Question: I have a RecyclerView which includes a few grid cells. There is a TextView above CLICK ME button. I'll show something for example, the name at the TextView when button is clicked. The problem for me is the text inside the TextView is not persistent.
Here is my code in MainActivity:
'''
private void initializeData(){
persons = new ArrayList<>();
persons.add(new Person("Name 1", "23 years old", R.drawable.a));
persons.add(new Person("Name 2", "25 years old", R.drawable.b));
persons.add(new Person("Name 3", "35 years old", R.drawable.c));
persons.add(new Person("Name 4", "35 years old", R.drawable.c));
persons.add(new Person("Name 5", "35 years old", R.drawable.c));
persons.add(new Person("Name 6", "35 years old", R.drawable.c));
persons.add(new Person("Name 7", "35 years old", R.drawable.c));
persons.add(new Person("Name 8", "35 years old", R.drawable.c));
persons.add(new Person("Name 9", "35 years old", R.drawable.c));
}
@Override
protected void onCreate(Bundle savedInstanceState) {
super.onCreate(savedInstanceState);
setContentView(R.layout.activity_main);
recyclerView = (RecyclerView)findViewById(R.id.my_recycler_view);
recyclerView.setHasFixedSize(true);
layoutManager = new GridLayoutManager(this, 1, LinearLayoutManager.HORIZONTAL, false);
recyclerView.setLayoutManager(layoutManager);
recyclerView.setItemAnimator(new DefaultItemAnimator());
persons = new ArrayList<>();
initializeData();
RVAdapter adapter = new RVAdapter(persons);
recyclerView.setAdapter(adapter);
adapter.notifyDataSetChanged();
}
'''
Code in my adapter:
'''
public class RVAdapter extends RecyclerView.Adapter<RVAdapter.PersonViewHolder>{
List<Person> persons;
RVAdapter(List<Person> persons){
this.persons = persons;
}
@Override
public PersonViewHolder onCreateViewHolder(ViewGroup viewGroup, int i) {
View v = LayoutInflater.from(viewGroup.getContext()).inflate(R.layout.cards_layout, viewGroup, false);
PersonViewHolder pvh = new PersonViewHolder(v);
return pvh;
}
@Override
public void onBindViewHolder(PersonViewHolder personViewHolder, int i) {
personViewHolder.personName.setText(persons.get(i).name);
personViewHolder.personAge.setText(persons.get(i).age);
personViewHolder.personPhoto.setImageResource(persons.get(i).photoId);
final PersonViewHolder vh = personViewHolder;
personViewHolder.button.setOnClickListener(new View.OnClickListener() {
@Override
public void onClick(View v) {
vh.textView.setText(vh.personName.getText().toString());
}
});
}
@Override
public void onAttachedToRecyclerView(RecyclerView recyclerView) {
super.onAttachedToRecyclerView(recyclerView);
}
@Override
public int getItemCount() {
return persons.size();
}
public static class PersonViewHolder extends RecyclerView.ViewHolder {
CardView cv;
public TextView personName;
public TextView personAge;
ImageView personPhoto;
public TextView textView;
public Button button;
PersonViewHolder(View itemView) {
super(itemView);
cv = (CardView)itemView.findViewById(R.id.cv);
personName = (TextView)itemView.findViewById(R.id.person_name);
personAge = (TextView)itemView.findViewById(R.id.person_age);
personPhoto = (ImageView)itemView.findViewById(R.id.person_photo);
textView = (TextView)itemView.findViewById(R.id.text);
button = (Button)itemView.findViewById(R.id.button);
}
}
}
'''
I think the reason is the ViewHolder is recreated. How to deal with this kind of situation? Thanks.

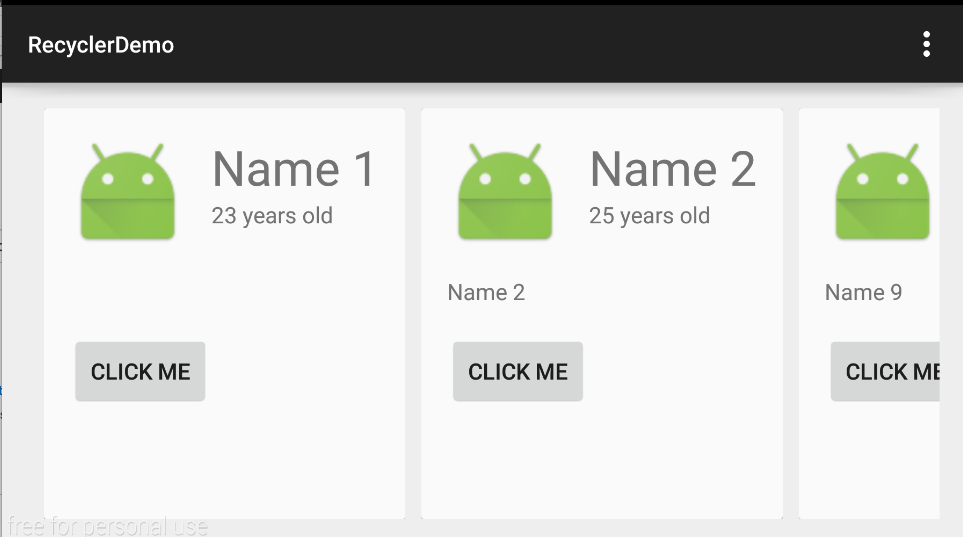
Answer: You can add a boolean 'isShowName' to your model 'Person', then in your 'onBindViewHolder()' method:
'''
...
personViewHolder.button.setOnClickListener(new View.OnClickListener() {
@Override
public void onClick(View v) {
vh.textView.setText(vh.personName.getText().toString());
persons.get(i).setIsShowName(true); // don't forget!
}
});
if (persons.get(i).isShowName()) {
vh.textView.setText(vh.personName.getText().toString());
} else {
vh.textView.setText("");
}
'''